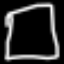
Label: square